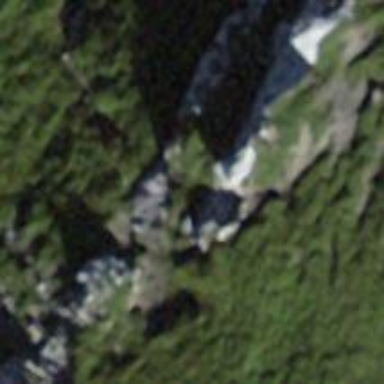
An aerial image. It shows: Cliff in nature.